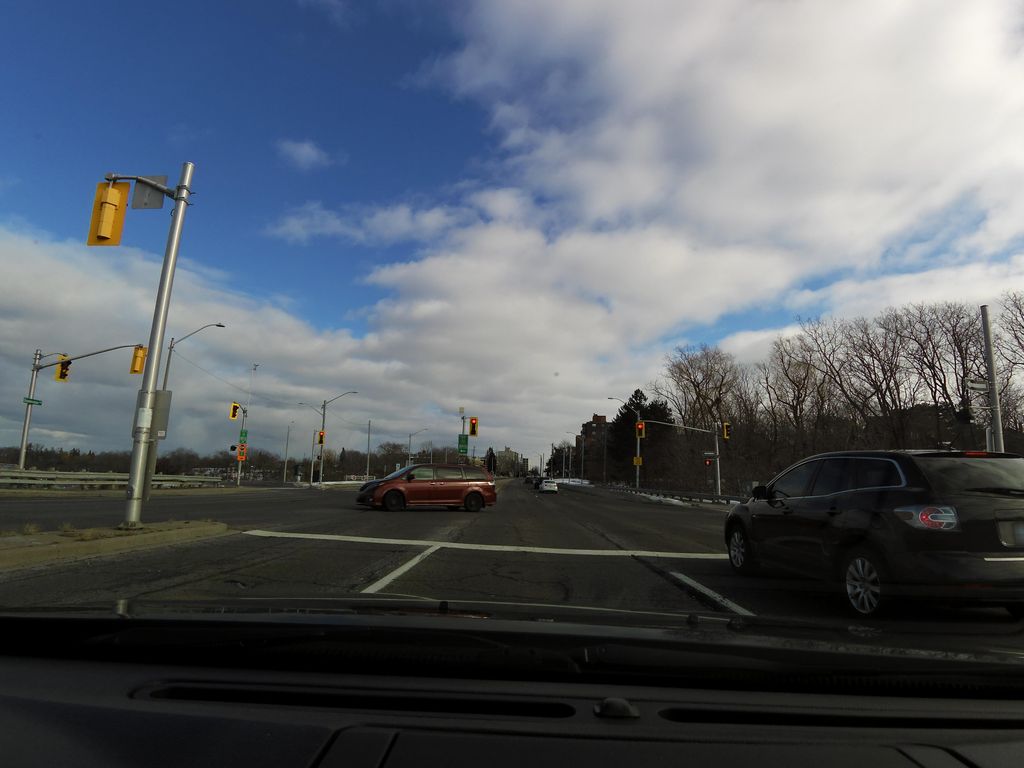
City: hamilton